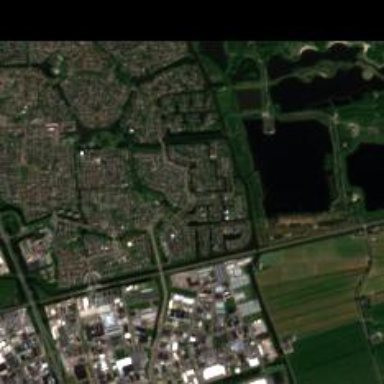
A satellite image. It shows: Canal.